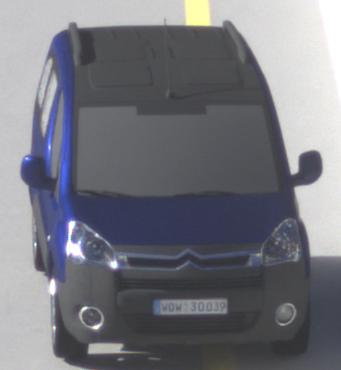
Make: Citroen
Model: Berlingo Kombi VTi 120
Detailed model: Berlingo (II) Kombi
Model produced from: 2009/12
Model produced until: 2012/03
Doors: 5
Color: blue
Road condition: dry road
Daytime: morning or afternoon
Contrast: high contrast